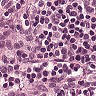
Metastatic tissue present: no